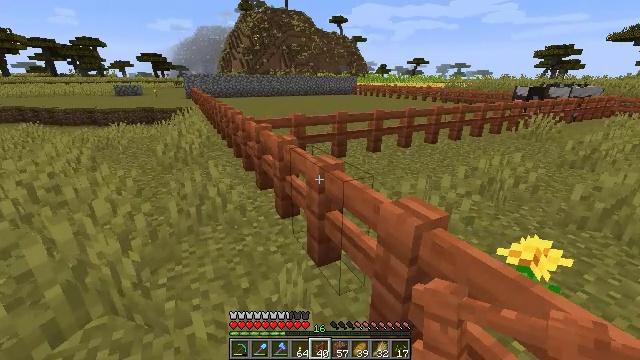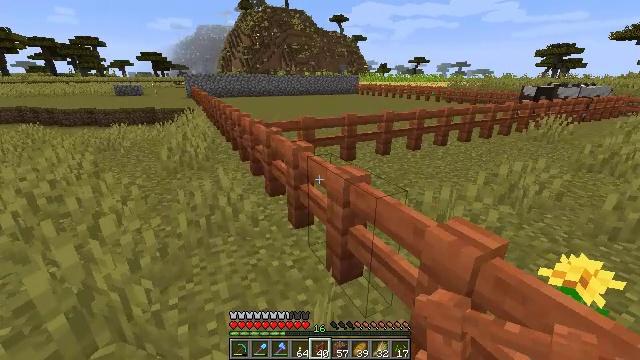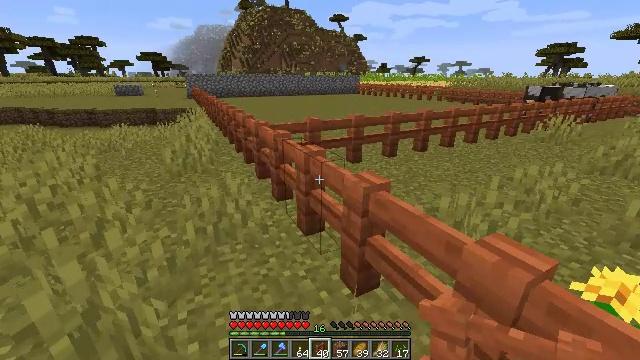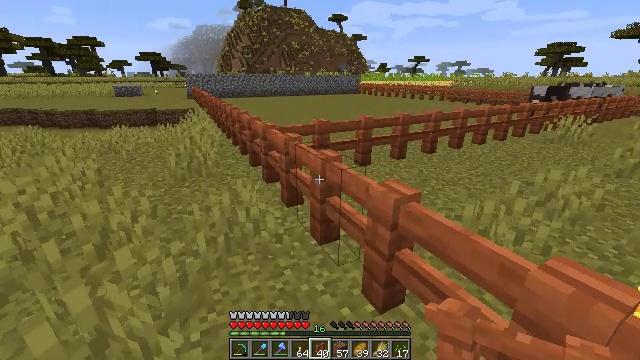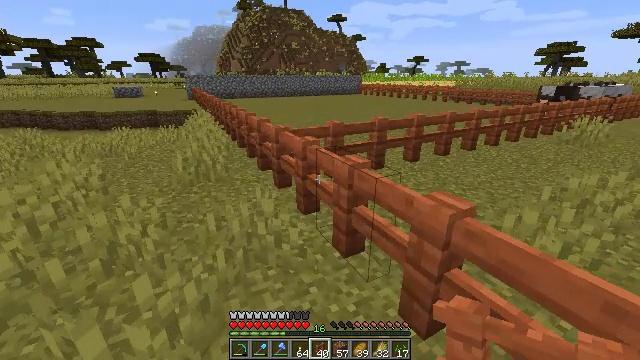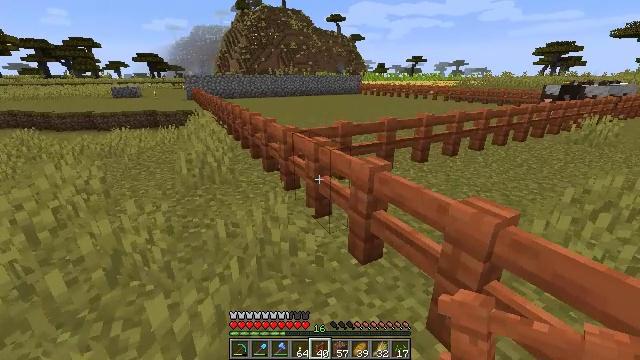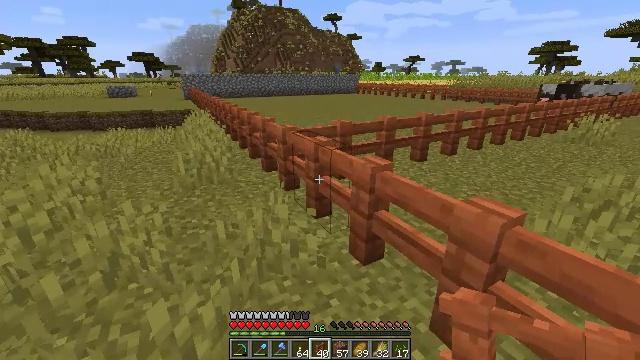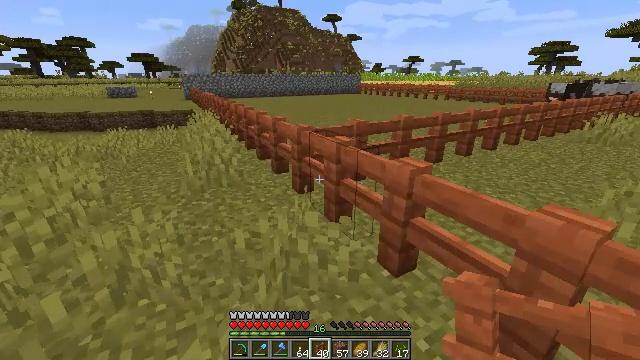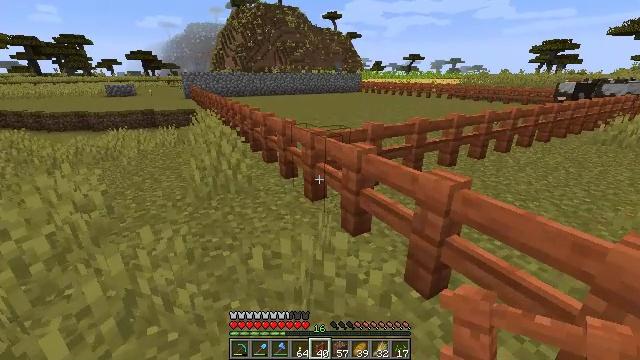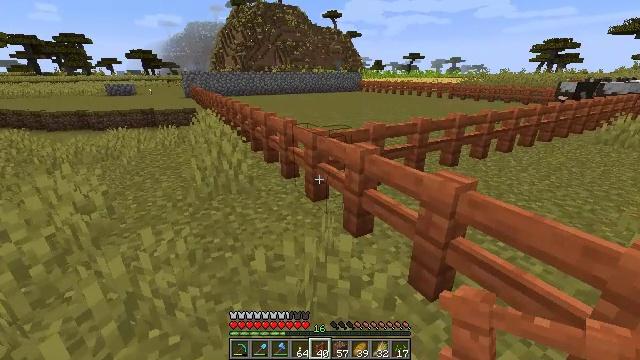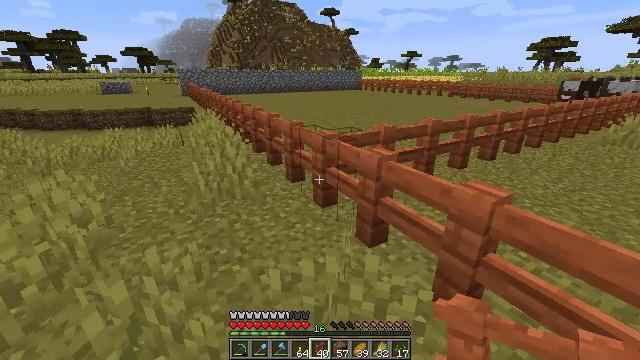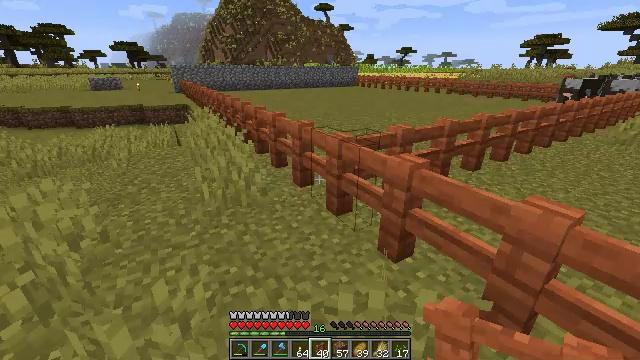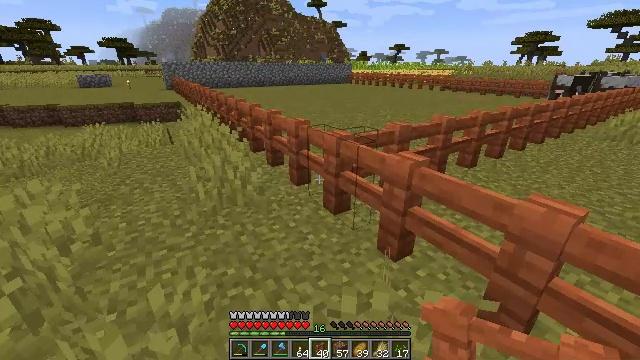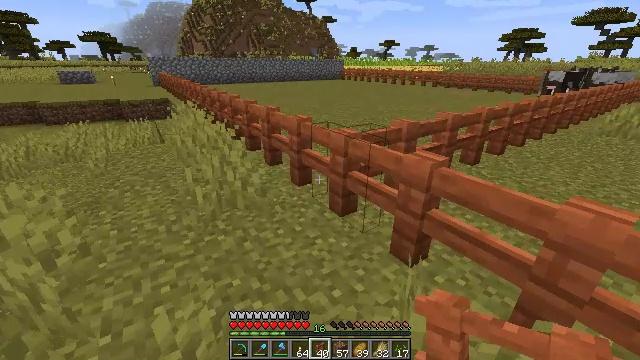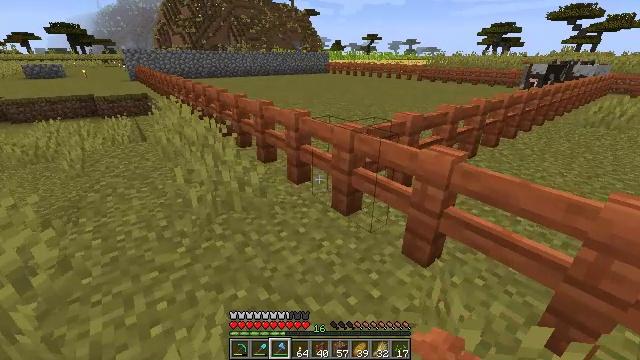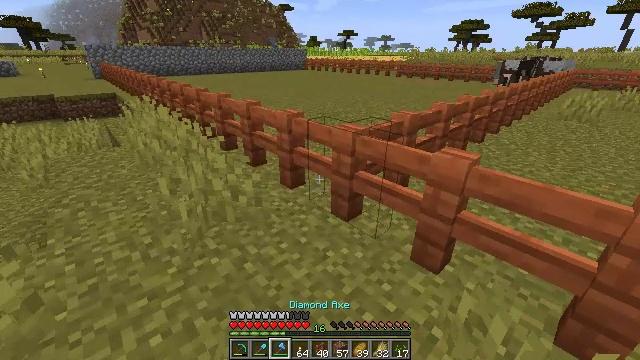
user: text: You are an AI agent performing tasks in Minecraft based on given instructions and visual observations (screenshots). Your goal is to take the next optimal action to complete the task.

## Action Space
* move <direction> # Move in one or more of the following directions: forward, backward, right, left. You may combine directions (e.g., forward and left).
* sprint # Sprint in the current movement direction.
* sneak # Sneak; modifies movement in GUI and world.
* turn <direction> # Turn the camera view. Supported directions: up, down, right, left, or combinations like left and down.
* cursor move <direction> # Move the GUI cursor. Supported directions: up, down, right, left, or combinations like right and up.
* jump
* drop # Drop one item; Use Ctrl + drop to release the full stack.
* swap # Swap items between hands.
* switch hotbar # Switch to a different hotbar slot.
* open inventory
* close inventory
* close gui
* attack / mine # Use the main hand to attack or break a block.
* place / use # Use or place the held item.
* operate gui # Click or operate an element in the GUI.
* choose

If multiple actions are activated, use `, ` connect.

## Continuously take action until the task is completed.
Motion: motion action
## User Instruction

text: Gather the acacia fence.
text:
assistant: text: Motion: move forward and move left
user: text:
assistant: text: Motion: move forward and move left
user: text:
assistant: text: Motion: move forward and move left
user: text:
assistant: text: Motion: move forward and move left
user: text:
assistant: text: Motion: move forward and move left
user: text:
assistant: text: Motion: move forward and move left
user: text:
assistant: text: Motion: move forward and move left
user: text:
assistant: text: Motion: move forward and move left
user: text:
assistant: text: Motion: move forward and move left
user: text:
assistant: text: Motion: move forward and move left
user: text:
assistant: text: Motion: move forward and move left, turn right
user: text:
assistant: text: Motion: move forward and move left, turn right
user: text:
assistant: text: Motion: move forward and move left, turn right
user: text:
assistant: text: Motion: move forward and move left, turn right and down, switch to hotbar 3
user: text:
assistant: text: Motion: move forward and move left, turn right, switch to hotbar 3
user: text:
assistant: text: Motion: move forward and move left, turn right, switch to hotbar 3
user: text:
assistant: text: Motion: move forward and move left, turn right, switch to hotbar 3
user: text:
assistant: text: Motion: move forward and move left, turn right
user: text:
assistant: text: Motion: move forward and move left, turn right
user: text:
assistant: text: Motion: move forward and move left, turn right
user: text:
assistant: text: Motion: move forward and move left, turn right
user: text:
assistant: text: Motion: move forward and move left
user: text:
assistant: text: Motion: move forward and move left, turn right
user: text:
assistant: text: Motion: move forward and move left, turn right
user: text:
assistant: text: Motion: move forward and move left, turn right
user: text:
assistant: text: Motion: move forward, turn right
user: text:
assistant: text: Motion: turn right
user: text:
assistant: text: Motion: turn right
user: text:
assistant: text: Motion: turn right, attack / mine
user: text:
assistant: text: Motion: attack / mine